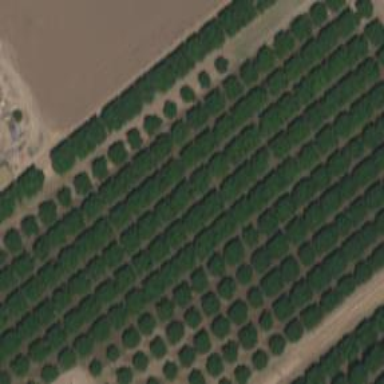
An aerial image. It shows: Orchard.